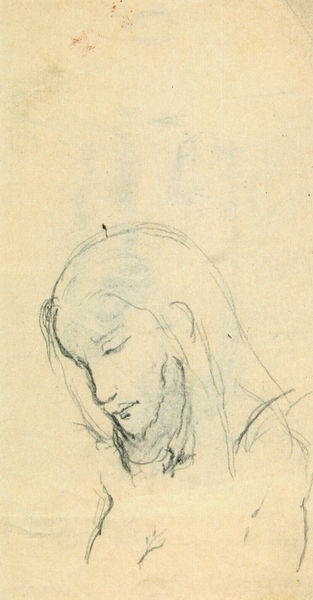
Titel: Hl. Kümmernis, verso: Kopf
Künstler: Gabriel von Max
Standort: München
Institution: Courtesy Galerie Konrad Bayer
Schlagwörter: blau, gemälde, hand, kopf, mann, nackt, schlaf, umhang, gelb, mädchen, braun, brust, frau, grau, haar, hell, kreide, mund, nase, ohr, profil, schwarz, skizze, stirn, weiss, zeichnung, blick, rot, hochformat, bart, jung, arm, augen, blass, gesicht, kragen, lang, mensch, rembrandt, trauer, vollbart, bildnis, portrait, porträt, auge, figur, haare, lange haare, gebeugt, kinn, lippen, scheitel, schulter, traurig, zart, papier, schlafen, schlafend, umrisse, studie, hellbraun, linien, sepia, weib, weiblich, detail, gesenkt, oberkörper, geschlossen, lider, wimpern, geneigt, striche, umriss, aufsicht, knabe, gemalt, links, linie, kohle, kontur, rückseite, baun, schwarzweiß, bleistift, entwurf, strähne, braue, geschlossene augen, fleck, jüngling, diffus, halbprofil, hubi, christus, jesus, leid, müde, versonnen, haarsträhne, büttenpapier, getönt, zeichnug, kizze, feminin, verso, augenlid, leidend, menn, denkende, schlaffend, eingenickt, autonom, kinnn, e, studie#bleistift, nickend, ohrt, kümmernis, kumbernus, khle, linsk, trausrig, junger mann, gesenkter kopf, kopfskizze